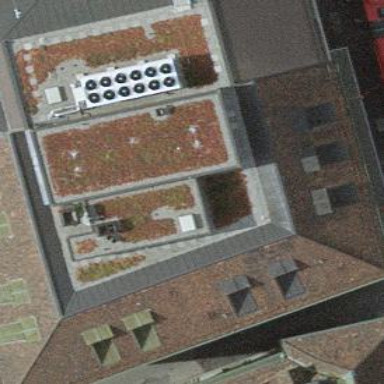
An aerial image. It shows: Office building with roof made of roof tiles.